Question: I localized Info.plist :

And I got this build error :
'''
error: could not read data from '/Users/cherif/Apps/Wesh/Info.plist':
The file "Info.plist" couldn't be opened because there is no such file.
'''
Actually there are now two Info.plist files :
'''
fr.lproj/Info.plist
Base.lproj/Info.plist
'''
How to localize the Info.plist path ?
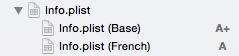
Answer: Roll back those changes, add a InfoPlist.strings file to your project, localize it and then add the needed keys to it. For example:
'''
"CFBundleDisplayName" = "App display name";
"CFBundleName" = "App bundle name";
'''